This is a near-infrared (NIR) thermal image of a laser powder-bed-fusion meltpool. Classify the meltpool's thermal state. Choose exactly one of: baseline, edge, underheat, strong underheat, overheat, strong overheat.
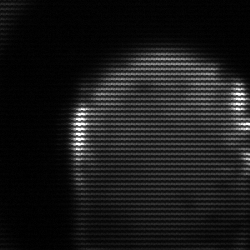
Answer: edge